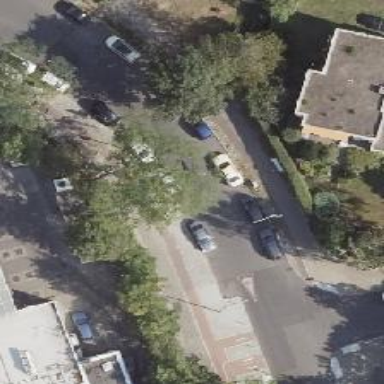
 with separate sidewalk and cycle track."